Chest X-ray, PA view. Patient: 33 years old, sex M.
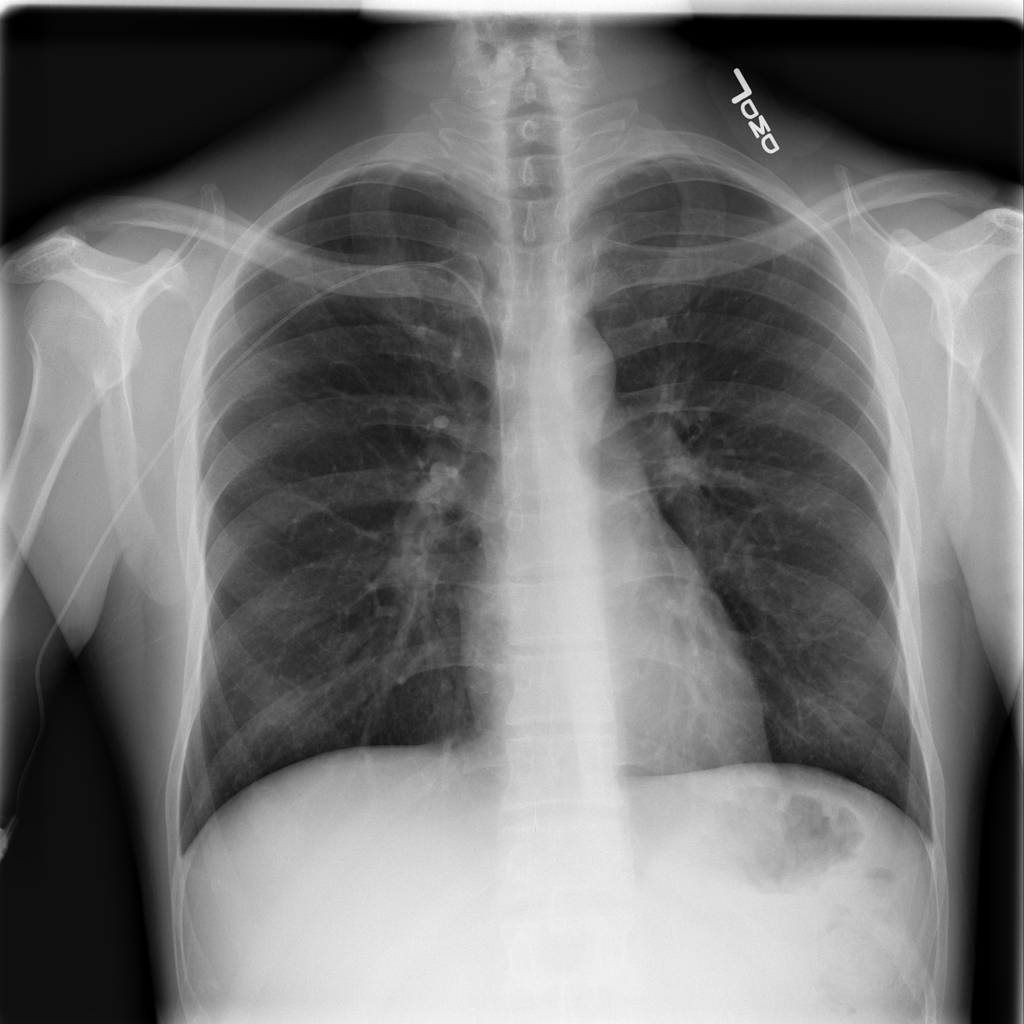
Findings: No Finding